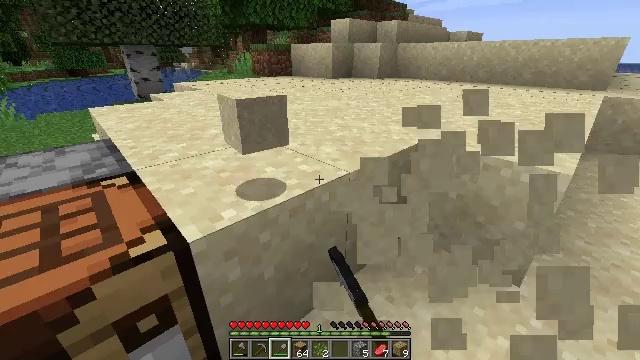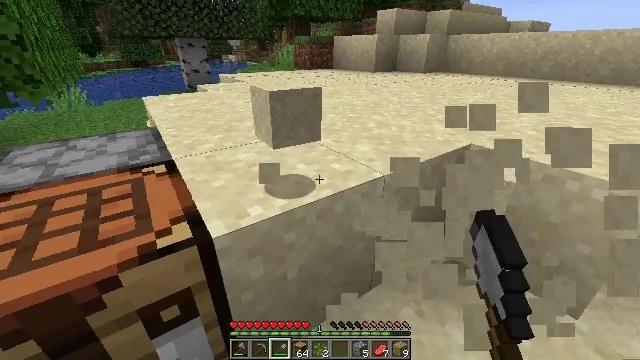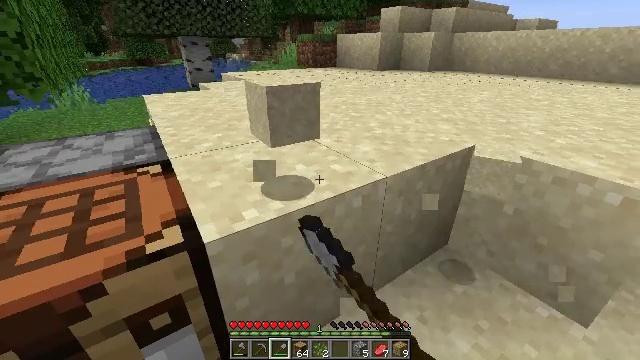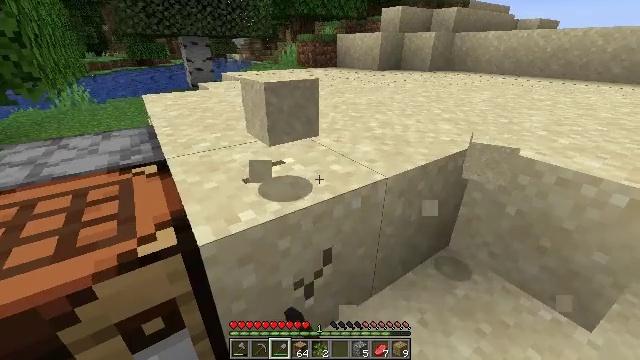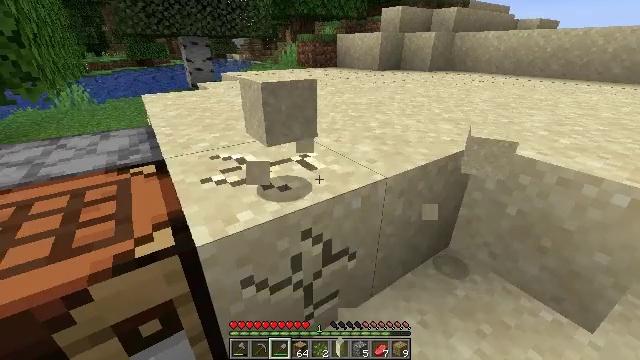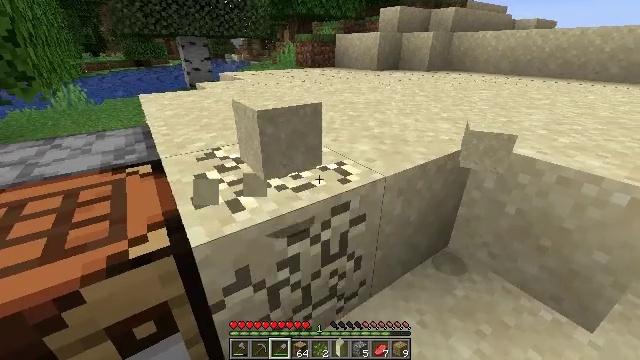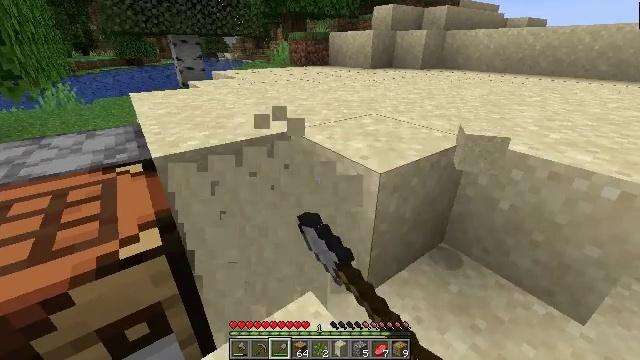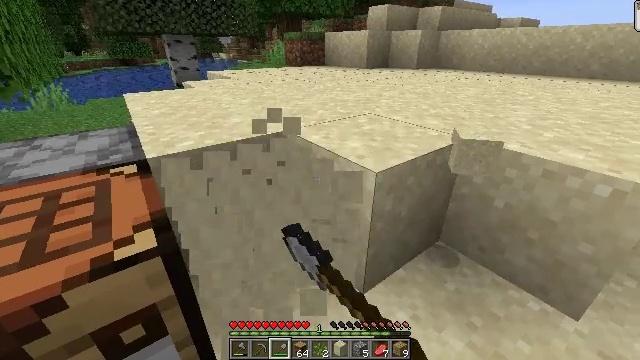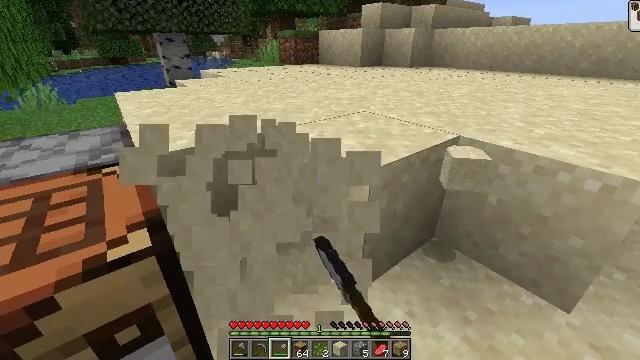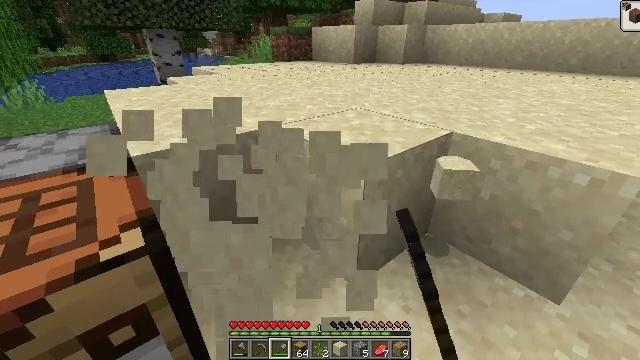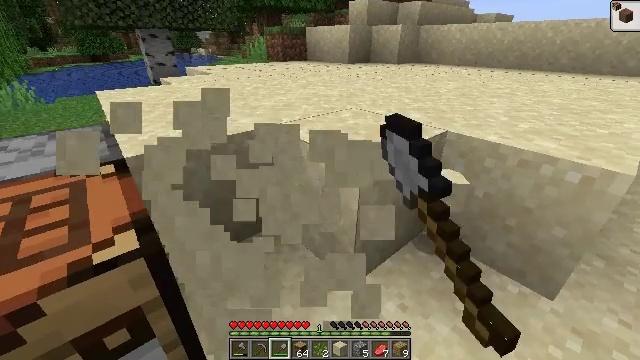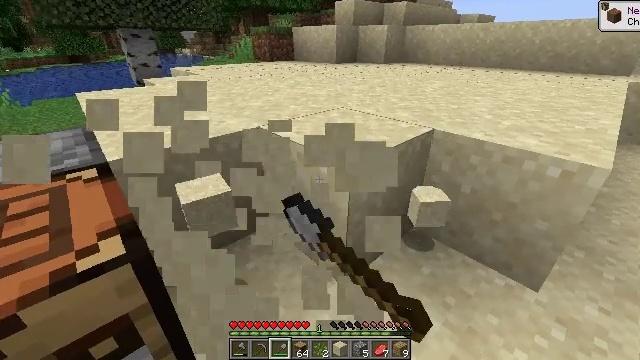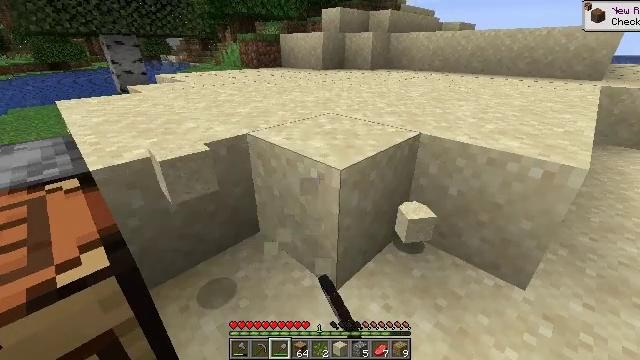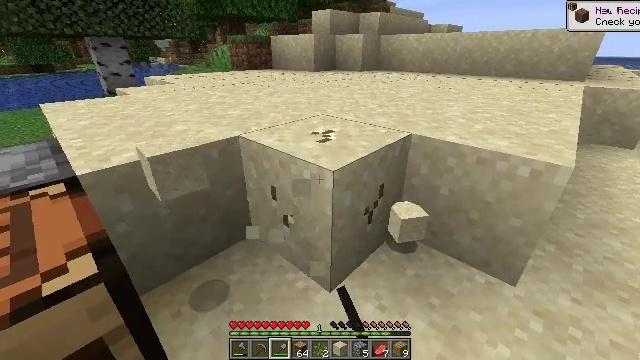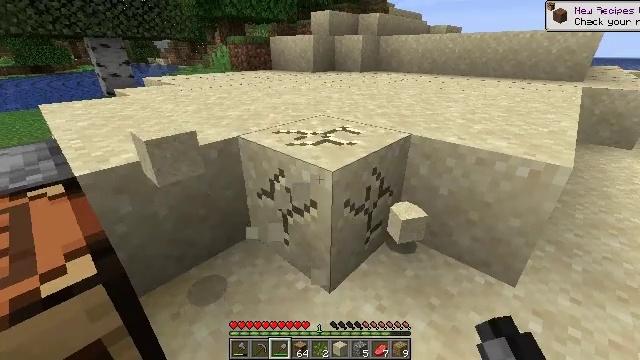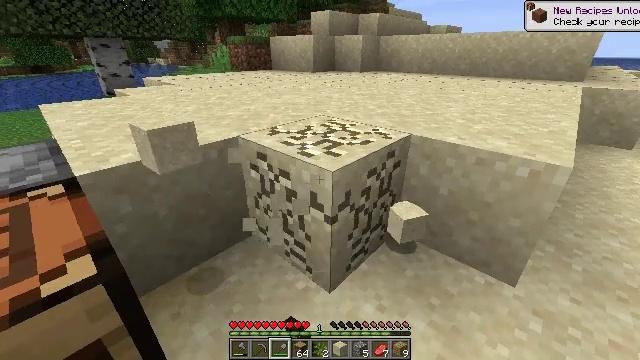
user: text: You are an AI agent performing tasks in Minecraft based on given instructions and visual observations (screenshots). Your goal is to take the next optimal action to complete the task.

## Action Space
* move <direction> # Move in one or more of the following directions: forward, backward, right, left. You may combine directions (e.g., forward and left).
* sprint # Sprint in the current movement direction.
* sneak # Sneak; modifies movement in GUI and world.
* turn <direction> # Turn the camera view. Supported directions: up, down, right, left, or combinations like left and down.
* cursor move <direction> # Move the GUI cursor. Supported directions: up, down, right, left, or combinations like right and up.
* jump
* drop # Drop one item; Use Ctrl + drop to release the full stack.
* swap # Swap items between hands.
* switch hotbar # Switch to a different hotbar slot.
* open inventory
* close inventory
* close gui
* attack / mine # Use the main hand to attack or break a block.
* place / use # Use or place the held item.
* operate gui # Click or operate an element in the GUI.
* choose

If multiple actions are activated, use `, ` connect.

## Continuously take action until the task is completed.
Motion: motion action
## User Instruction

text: Mine sand by the water.
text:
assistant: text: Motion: turn left and down, attack / mine
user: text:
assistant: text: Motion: attack / mine
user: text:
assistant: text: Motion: attack / mine
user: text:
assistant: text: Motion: attack / mine
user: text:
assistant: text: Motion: attack / mine
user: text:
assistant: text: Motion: turn right, attack / mine
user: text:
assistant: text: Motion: attack / mine
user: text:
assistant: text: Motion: turn right, attack / mine
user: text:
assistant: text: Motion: turn right, attack / mine
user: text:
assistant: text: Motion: turn right, attack / mine
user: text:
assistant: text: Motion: turn right, attack / mine
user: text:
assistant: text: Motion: turn right and up, attack / mine
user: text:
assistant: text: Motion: turn right, attack / mine
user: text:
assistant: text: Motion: attack / mine
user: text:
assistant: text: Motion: attack / mine
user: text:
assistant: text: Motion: attack / mine
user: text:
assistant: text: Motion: attack / mine
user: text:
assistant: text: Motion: attack / mine
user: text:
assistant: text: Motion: move forward and move right, turn right, attack / mine
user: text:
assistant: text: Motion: move forward and move right, turn right and up, attack / mine
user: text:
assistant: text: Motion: move forward and move right, turn right, attack / mine
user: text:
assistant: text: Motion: move forward and move right, attack / mine
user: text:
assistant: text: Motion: move forward and move right, attack / mine
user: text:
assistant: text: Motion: attack / mine
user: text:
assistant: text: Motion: turn left, attack / mine
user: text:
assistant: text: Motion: attack / mine
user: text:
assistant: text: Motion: turn left, attack / mine
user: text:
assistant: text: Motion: turn left, attack / mine
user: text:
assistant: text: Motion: turn left, attack / mine
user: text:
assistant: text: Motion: attack / mine